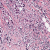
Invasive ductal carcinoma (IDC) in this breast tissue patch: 1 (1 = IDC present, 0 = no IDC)